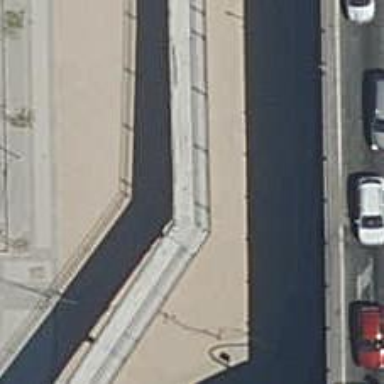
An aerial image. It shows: Footway bridge with concrete surface.